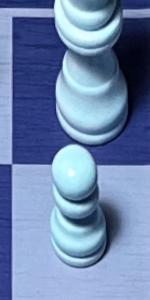
Label: Pawn_White